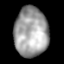
Tissue: lung
Cell type: Epithelial cells
Senescence score: 0.1311
Nuclear area (px): 1634
Mean DAPI intensity: 160.512